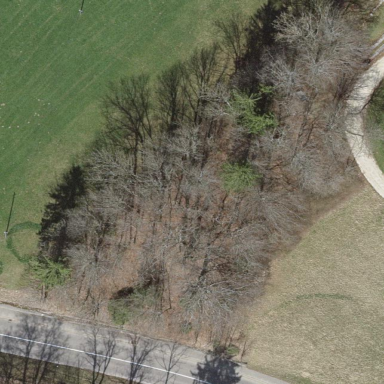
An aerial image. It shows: Forest with broadleaved trees that are deciduous.